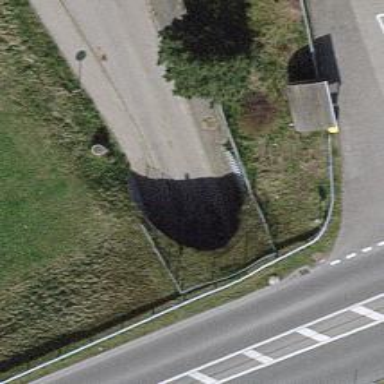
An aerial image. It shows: Unclassified road passing through tunnel in agricultural area.